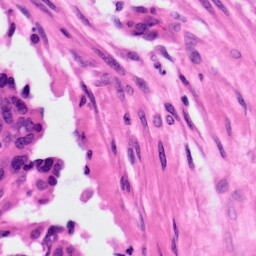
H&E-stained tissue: Ovarian